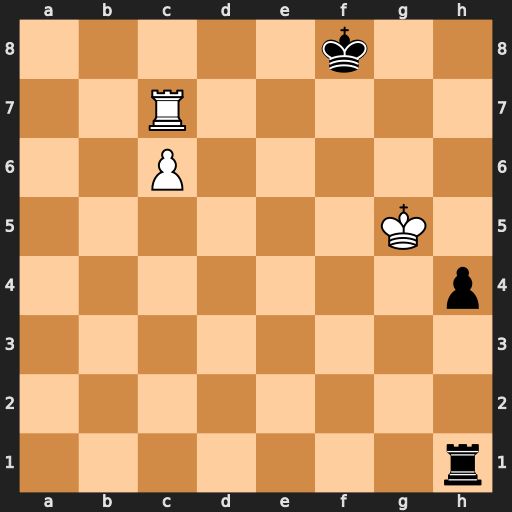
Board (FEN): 5k2/2R5/2P5/6K1/7p/8/8/7r
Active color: w
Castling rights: -
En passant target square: -
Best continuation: Rh7 Rc1 c7